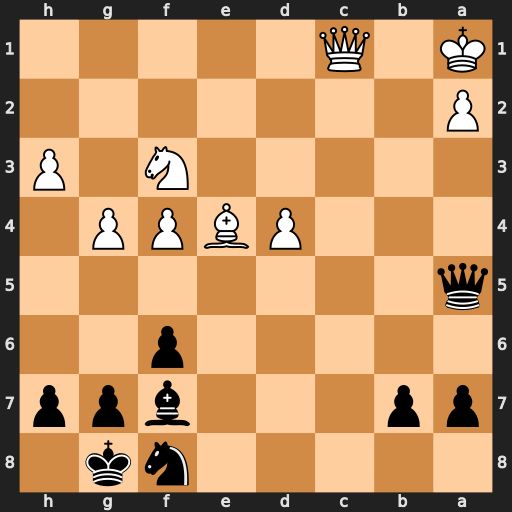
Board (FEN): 5nk1/pp3bpp/5p2/q7/3PBPP1/5N1P/P7/K1Q5
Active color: b
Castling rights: -
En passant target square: -
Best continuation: Qxa2#